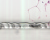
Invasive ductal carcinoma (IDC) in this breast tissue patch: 0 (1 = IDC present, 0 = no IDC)